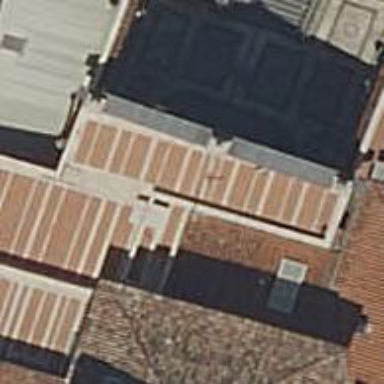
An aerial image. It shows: Set of steps made of paving stones.